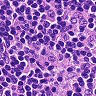
Metastatic tissue present: no